Field crop: maize
Growth stage: 2
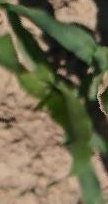
Species: maize